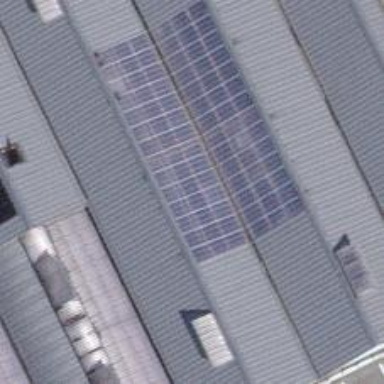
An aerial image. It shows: Solar power generator.